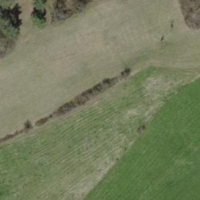
EUNIS habitat code: 52
Species observed at this site:
Pholidoptera griseoaptera
Tettigonia viridissima
Ophrys apifera
Pseudochorthippus parallelus
Orchis militaris
Himantoglossum hircinum
Gomphocerippus rufus
Chorthippus biguttulus
Gymnadenia conopsea